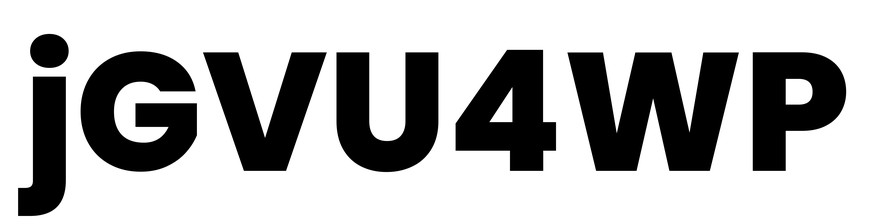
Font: Poppins-ExtraBold